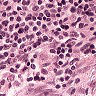
Metastatic tissue present: no